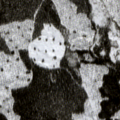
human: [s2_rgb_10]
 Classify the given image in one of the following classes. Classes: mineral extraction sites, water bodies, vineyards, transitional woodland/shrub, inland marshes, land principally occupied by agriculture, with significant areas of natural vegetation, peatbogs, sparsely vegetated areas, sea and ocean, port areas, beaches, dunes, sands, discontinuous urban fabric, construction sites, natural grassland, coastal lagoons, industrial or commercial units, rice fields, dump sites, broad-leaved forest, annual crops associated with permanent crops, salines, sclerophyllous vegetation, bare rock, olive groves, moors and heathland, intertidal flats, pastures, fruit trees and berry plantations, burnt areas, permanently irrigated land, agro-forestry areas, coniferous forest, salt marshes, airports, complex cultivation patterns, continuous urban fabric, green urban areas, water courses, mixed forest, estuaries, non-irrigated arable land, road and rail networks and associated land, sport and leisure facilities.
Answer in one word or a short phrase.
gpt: coniferous forest, transitional woodland/shrub, peatbogs